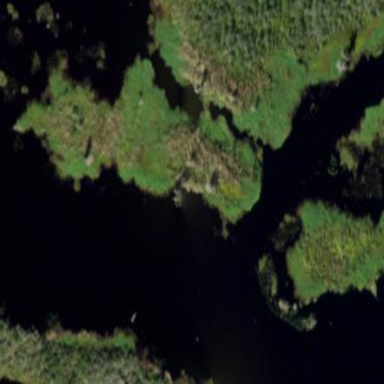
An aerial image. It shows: Marsh wetland.